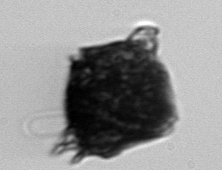
Label: Gonyaulax